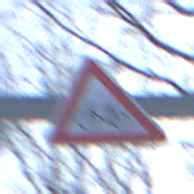
Verkehrszeichen: RadverkehrRechts
Umgebung: Outdoor, Nature
Tageszeit: MorningAfternoon
Wetter: Clear
Licht: Natural
Jahreszeit: Winter
Kontrast: LowContrast